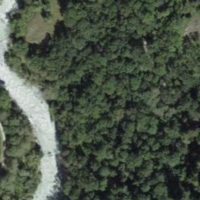
EUNIS habitat code: 43
Species observed at this site:
Caltha palustris
Orchis pallens